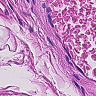
Metastatic tissue present: no